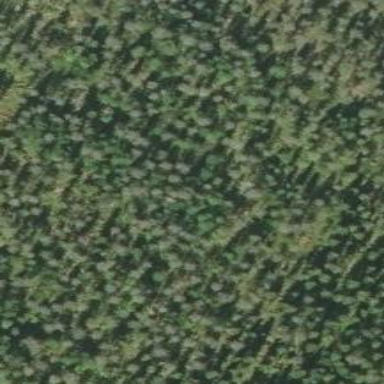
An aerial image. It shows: Woodland with needle-leaved trees.